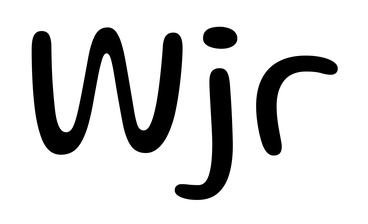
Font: Gluten_Light